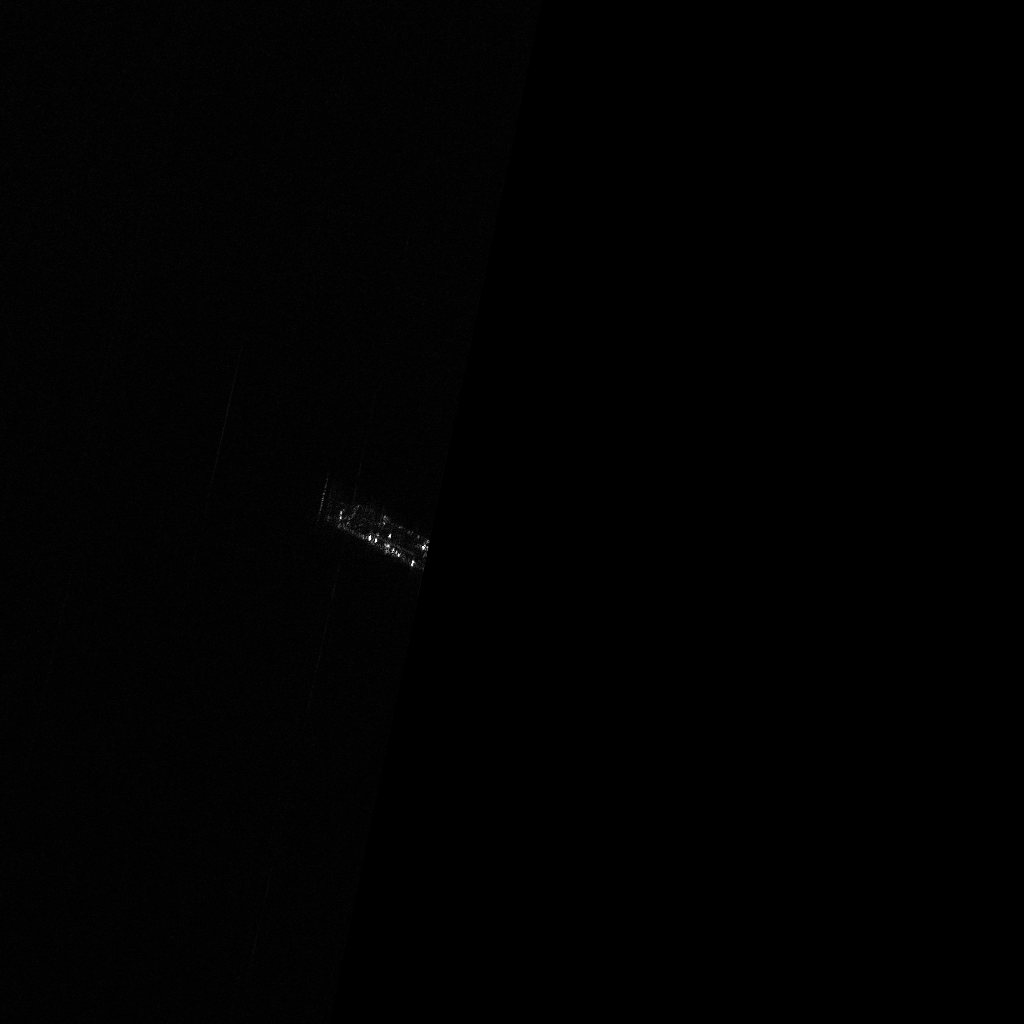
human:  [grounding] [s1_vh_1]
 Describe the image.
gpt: In the satellite image, there is  <ref>1 large container </ref> <box>[[31, 48, 42, 53, 33]]</box> located at center.